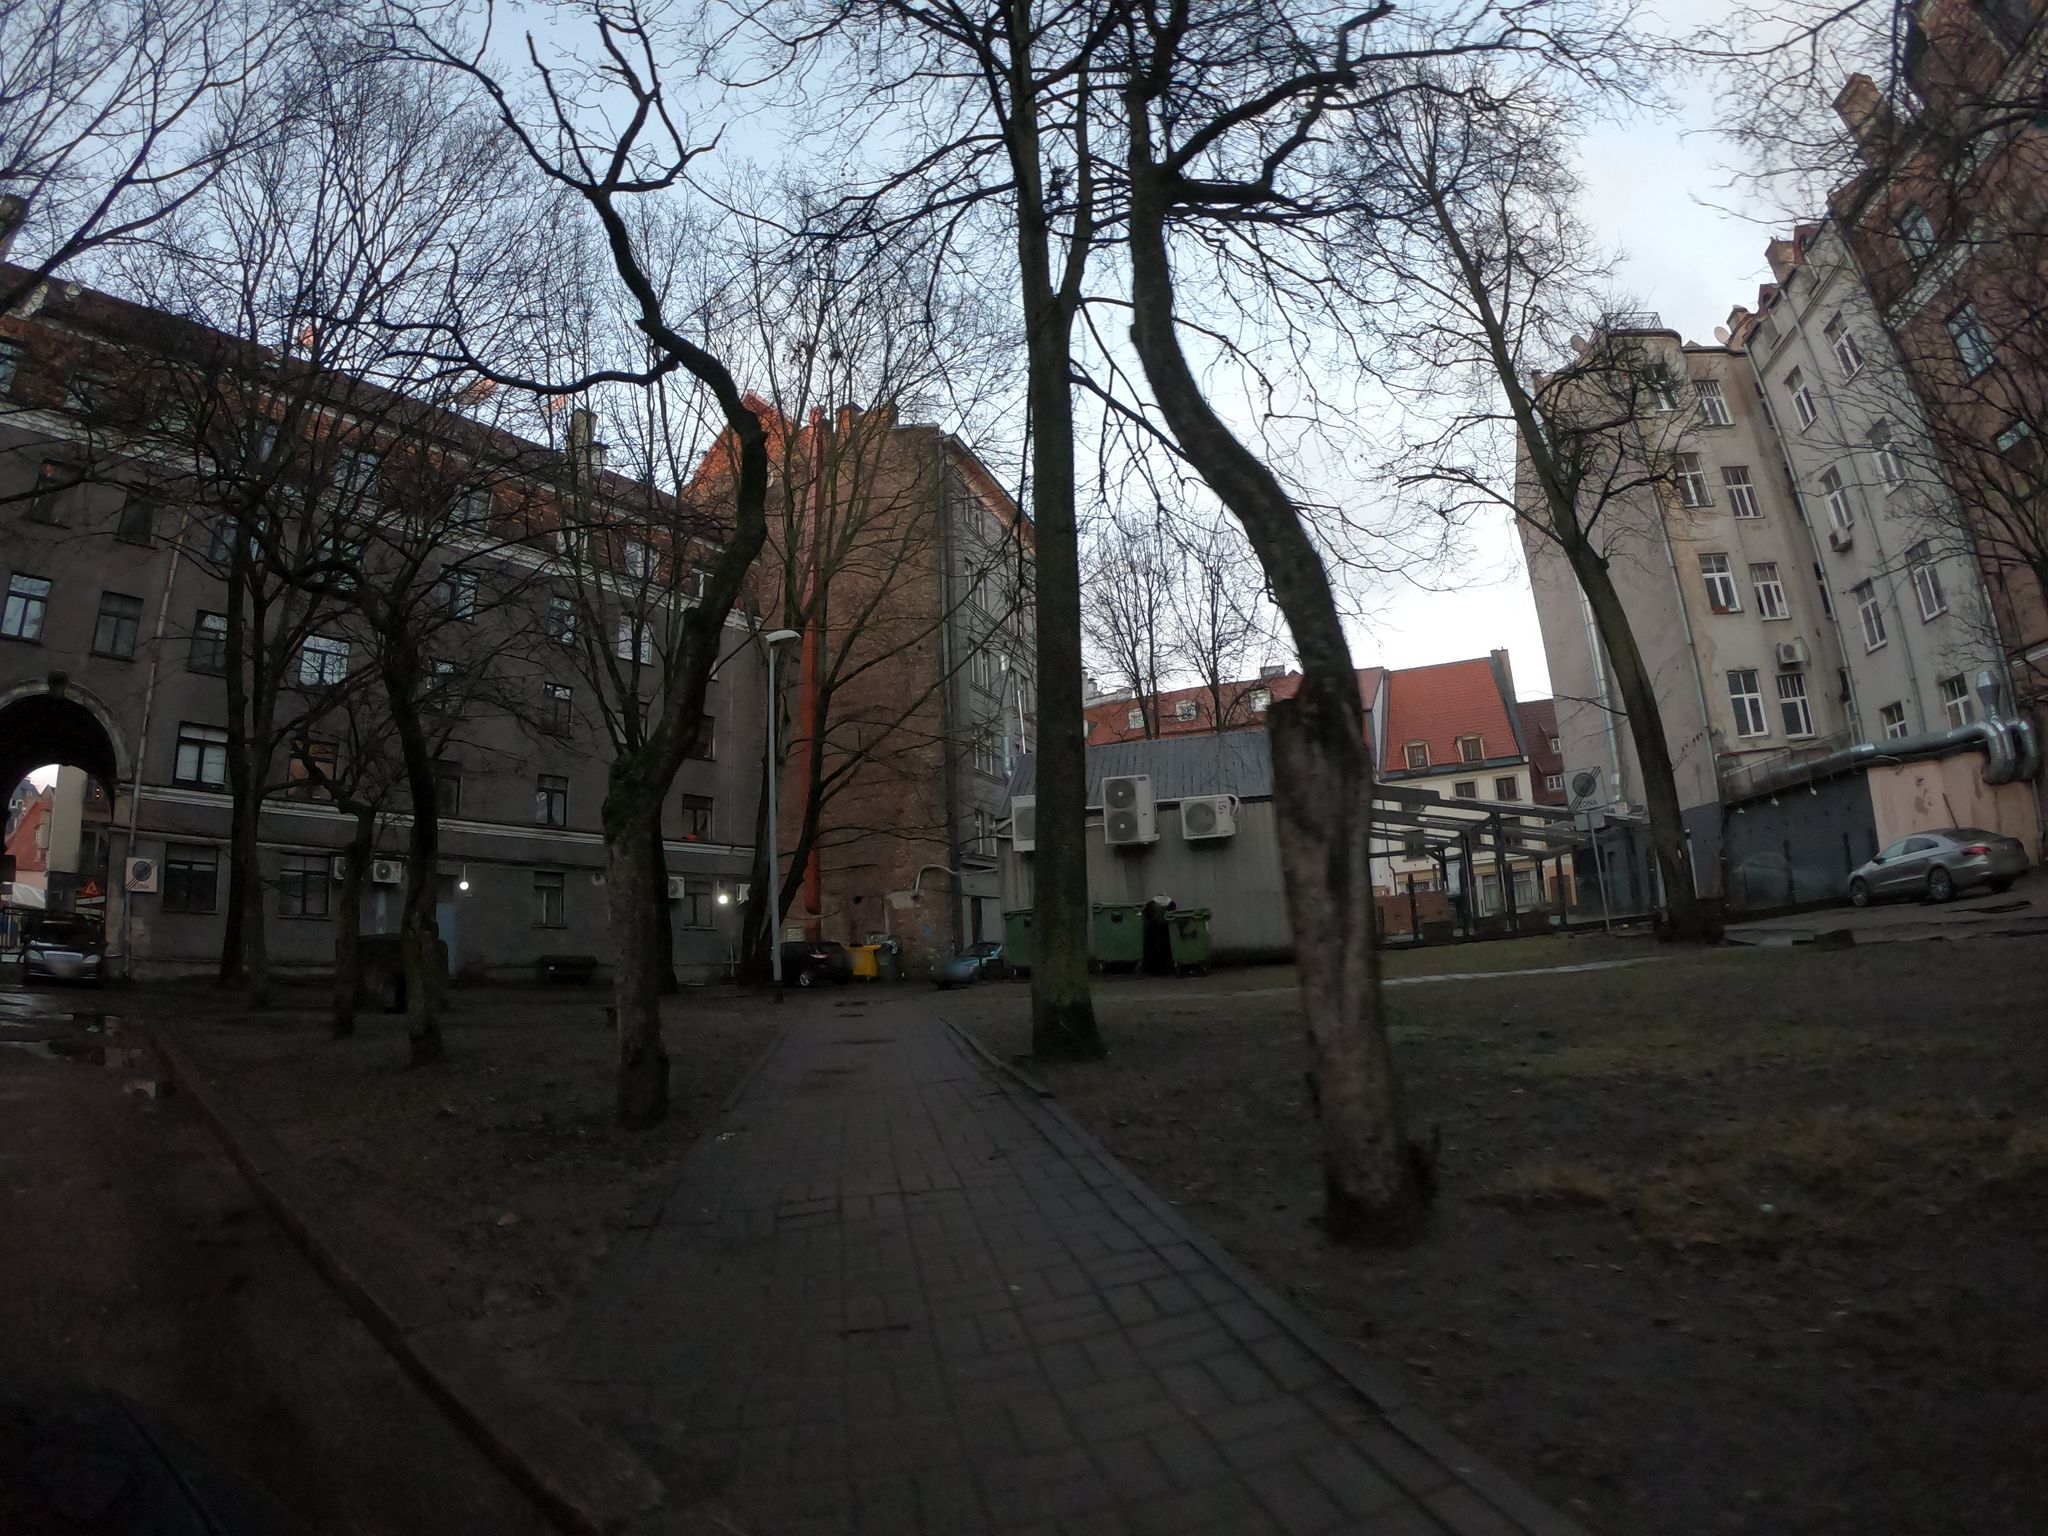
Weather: rainy
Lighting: dusk/dawn
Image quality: good
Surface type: walking surface
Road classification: footway
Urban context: urban centre
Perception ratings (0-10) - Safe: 4.16, Lively: 7.39, Beautiful: 3.16, Boring: 6.89, Depressing: 5.06, Wealthy: 8.34